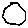
Label: hexagon